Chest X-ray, PA view. Patient: 58 years old, sex M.
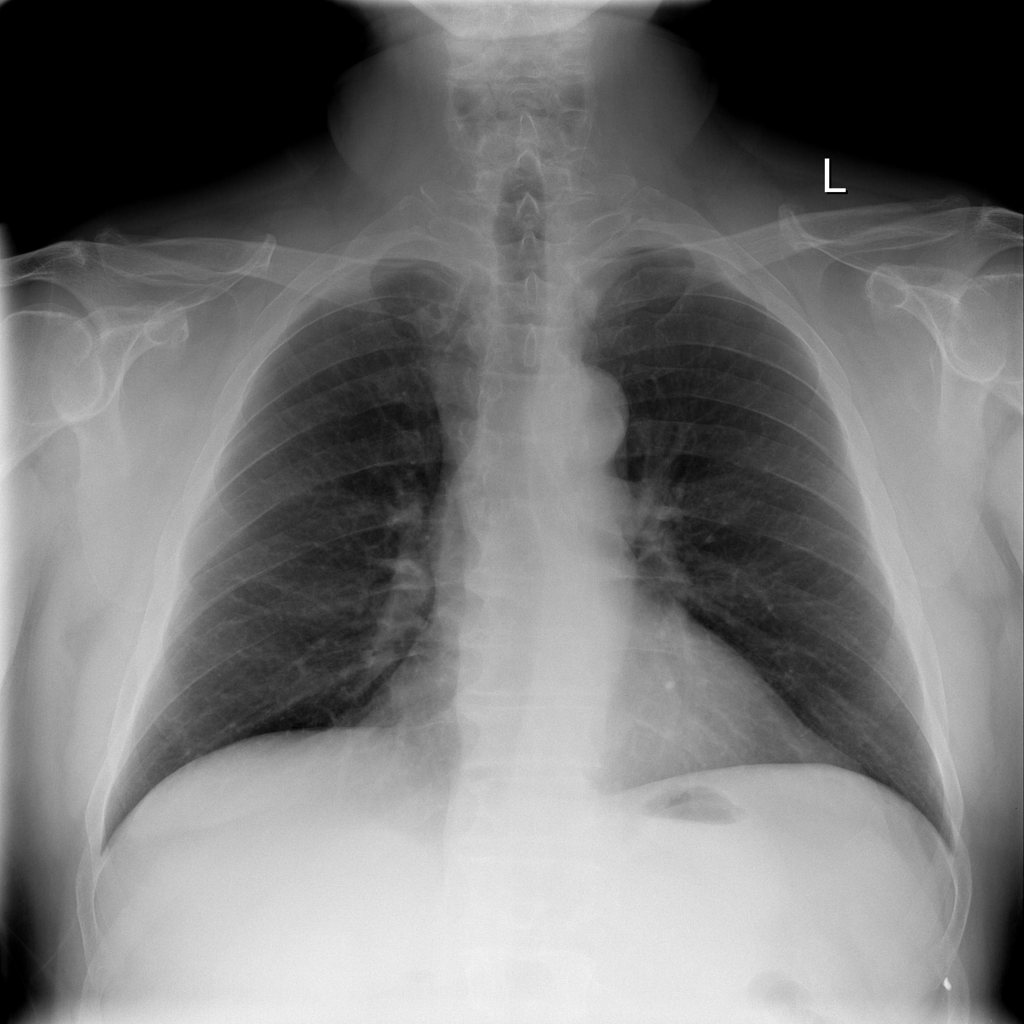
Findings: No Finding